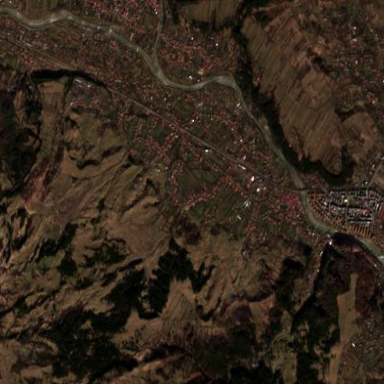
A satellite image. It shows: Rural residential area.